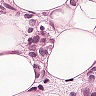
Metastatic tissue present: yes